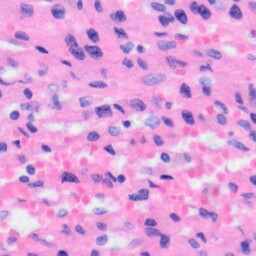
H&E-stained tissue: Liver